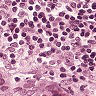
Metastatic tissue present: yes